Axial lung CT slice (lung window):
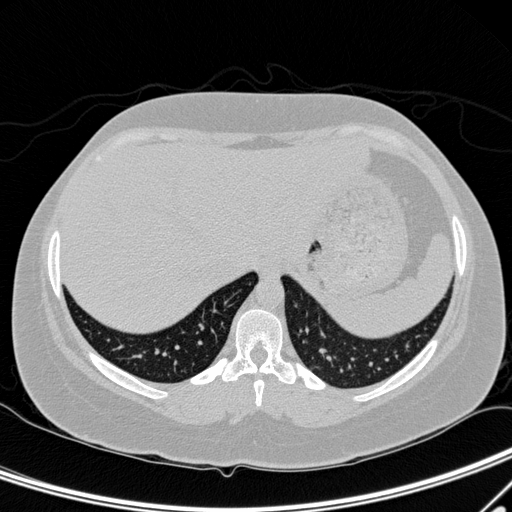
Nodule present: no